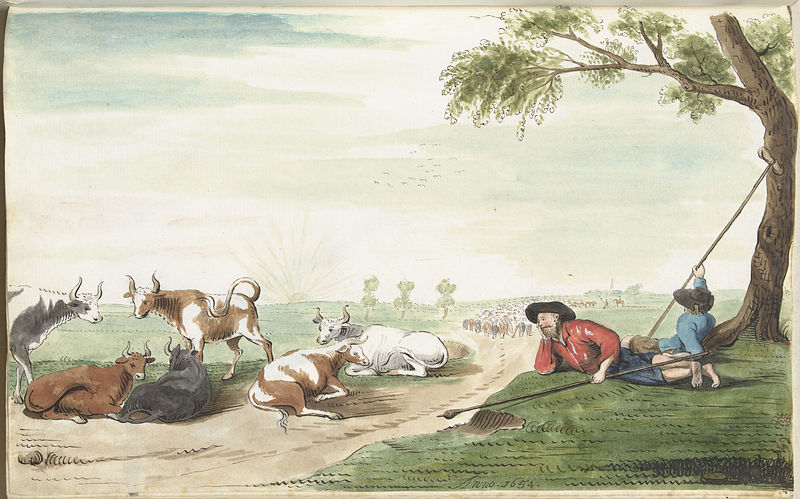
Titel: Twee koeherders bij zonsopgang of zonsondergang
Künstler: Gesina ter Borch
Standort: Amsterdam
Institution: Rijksmuseum
Schlagwörter: baum, blau, himmel, aquarell, bäume, grün, landschaft, menschen, stadt, braun, hut, männer, straße, zeichnung, gras, rot, weg, wiese, fünf, ebene, kühe, sonnenaufgang, vögel, weide, sonne, wiesen, bauern, landleben, vogelschwarm, beobachten, moderne, dorf, herde, rast, rinder, stangen, weiden, koloriert, menschenmenge, gefleckt, hörner, hirtenstab, ochsen, stier, stiere, hirte, hirten, schäfer, ausruhen, rasten, grün rot, coloriert, kuhhirte, menschenmassen, viehtrieb, heereszug, faulenzen, 17.jhd., 1654, lbaum, weidebaum